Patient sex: M
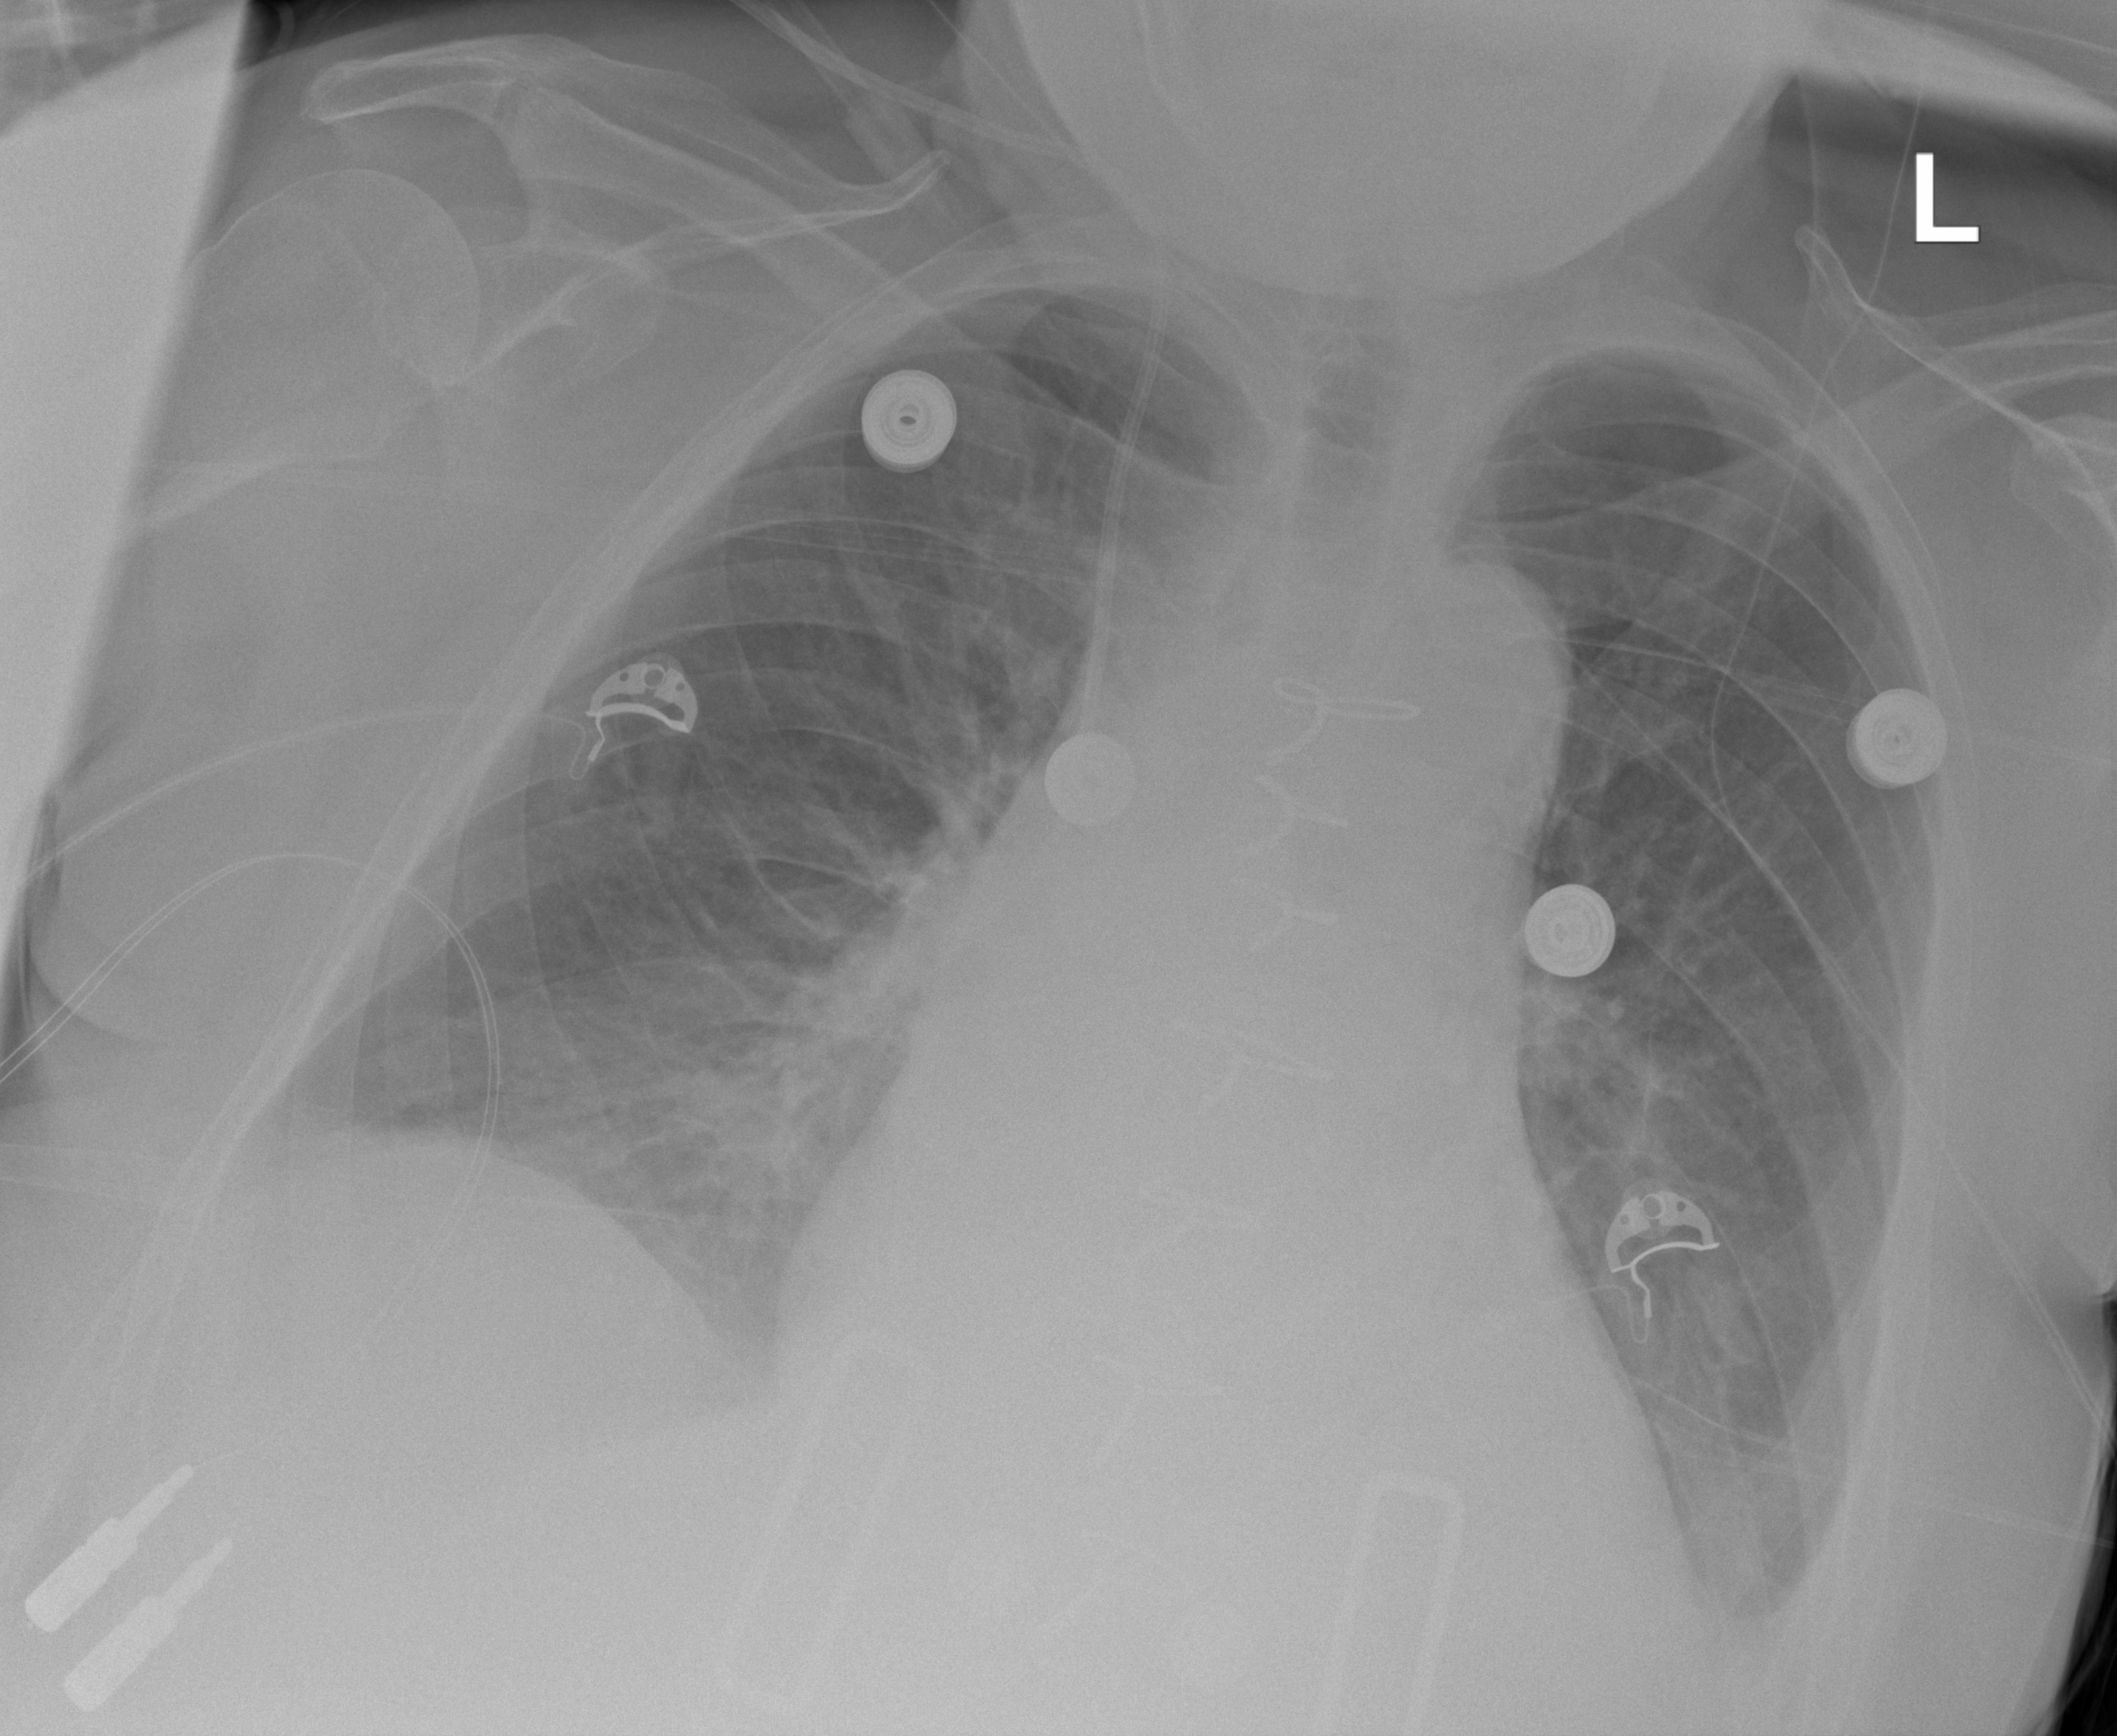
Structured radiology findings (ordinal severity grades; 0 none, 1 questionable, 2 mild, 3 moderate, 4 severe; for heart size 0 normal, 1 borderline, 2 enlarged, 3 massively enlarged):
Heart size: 1
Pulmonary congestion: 0
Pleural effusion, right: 1
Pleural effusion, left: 1
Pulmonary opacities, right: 0
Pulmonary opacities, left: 0
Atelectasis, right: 2
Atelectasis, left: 2